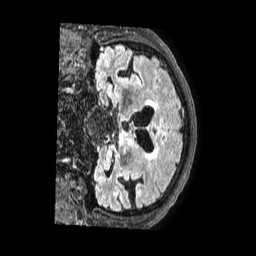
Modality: FLAIR
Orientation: coronal
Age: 72
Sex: male
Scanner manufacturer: philips
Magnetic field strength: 3 T
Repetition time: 4.8 s
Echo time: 0.34 s